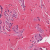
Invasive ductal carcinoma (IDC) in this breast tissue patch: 0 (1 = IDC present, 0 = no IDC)